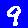
Digit: 9